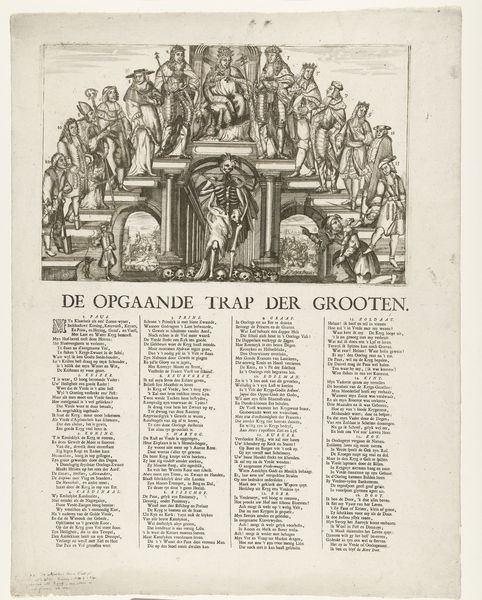
Titel: Trap der groten, ca. 1700
Künstler: Melis Jansz Kock
Standort: Amsterdam
Institution: Rijksmuseum
Schlagwörter: columns, crowd, crown, hat, king, men, people, religious, stair, stairs, steps, throne, print, sad, landscape, death, paper, black and white, line, writing, ladder, dead, door, newspaper, religion, lines, book, dutch, page, thron, skeleton, bones, text, manuscript, kneel, scenery, crowns, news, ribs, pamphlet, skulls, memento mori, kings, trap, grooten, bishop, leaflet, neatherlands, opgaande, reformatiin